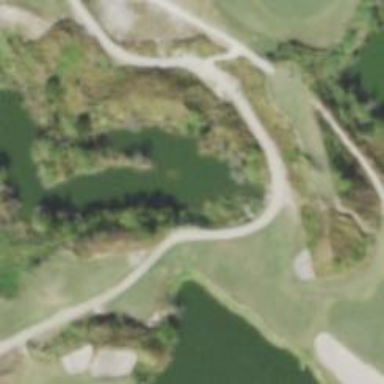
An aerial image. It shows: Path for both roads and golfers.